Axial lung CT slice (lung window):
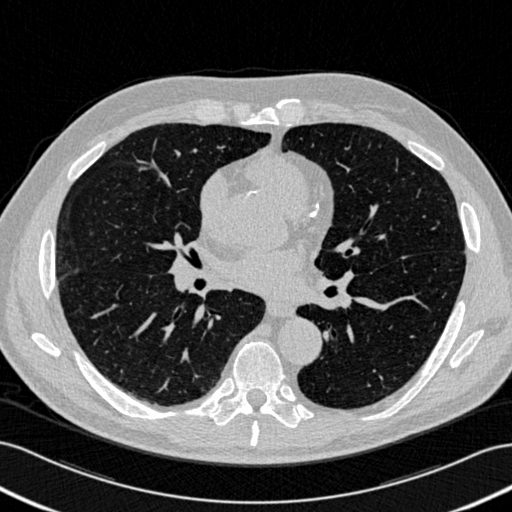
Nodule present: no